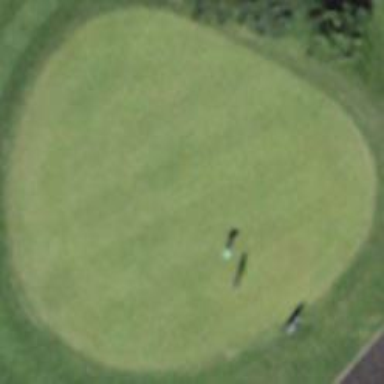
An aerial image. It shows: Green golf area with grass land use.